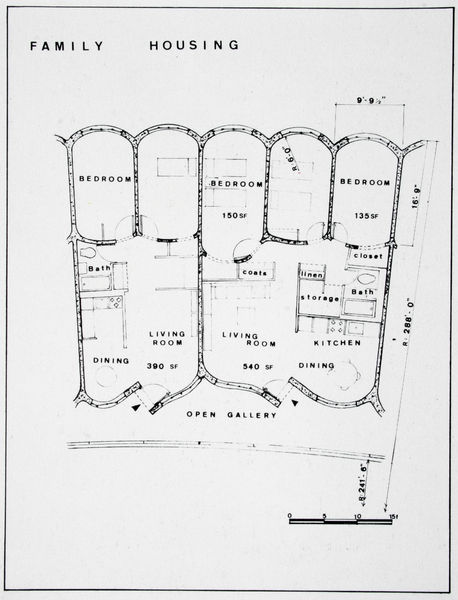
Titel: Typische Wohngrundrisse der Familienwohnungen
Künstler: Bertrand Goldberg
Standort: Chicago
Institution: Raymond-Hilliard-Center
Schlagwörter: wohnung, organisch, wohnungen, grundriss